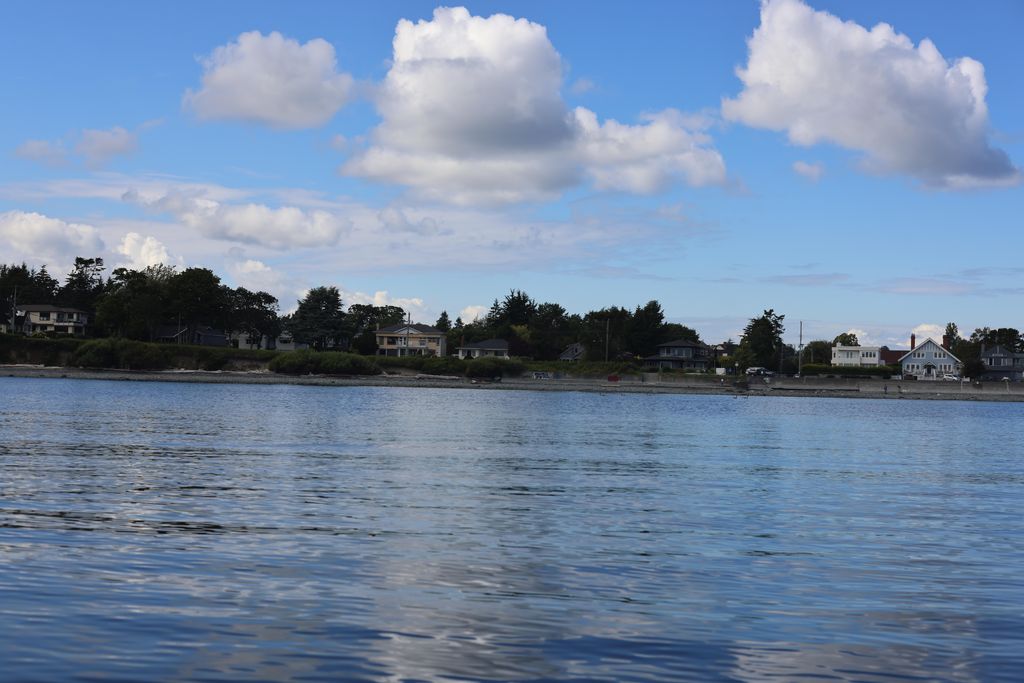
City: victoria